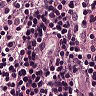
Metastatic tissue present: no